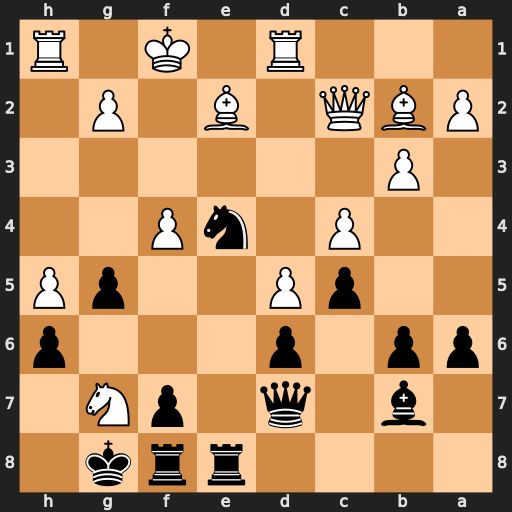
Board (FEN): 4rrk1/1b1q1pN1/pp1p3p/2pP2pP/2P1nP2/1P6/PBQ1B1P1/3R1K1R
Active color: b
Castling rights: -
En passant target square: -
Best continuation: Ng3+ Kf2 Rxe2+ Qxe2 Nxe2